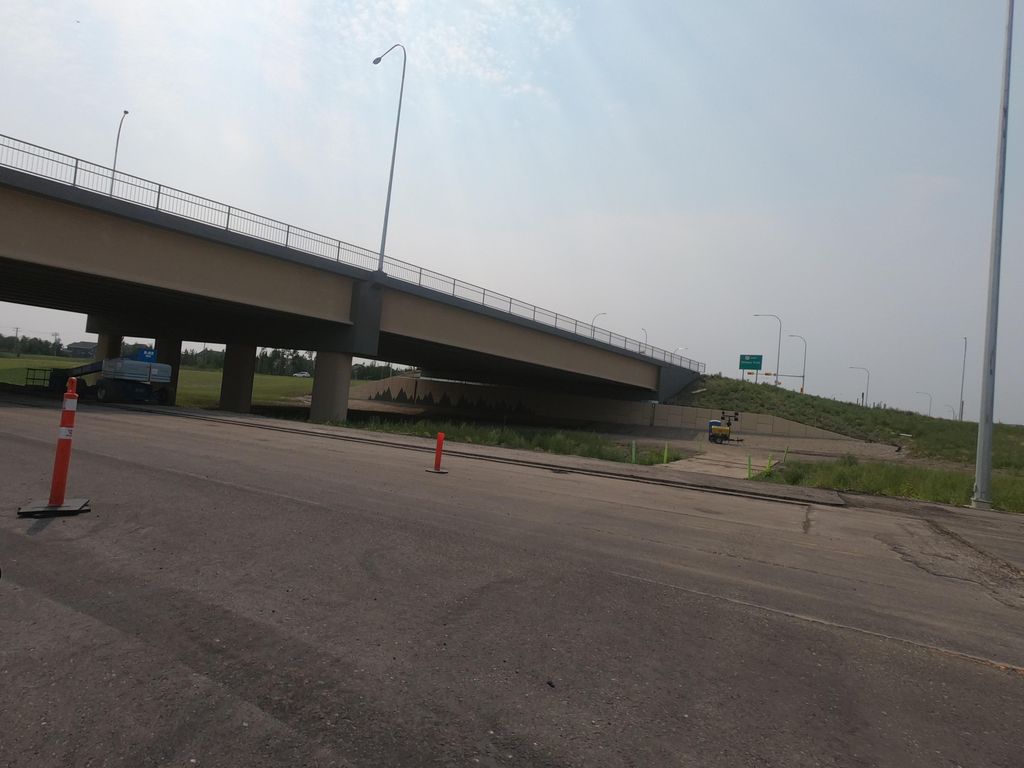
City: calgary